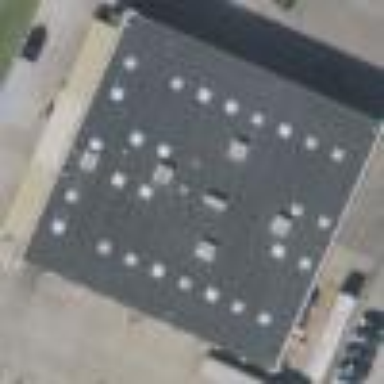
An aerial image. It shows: Warehouse building.